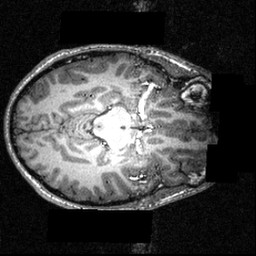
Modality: T1w
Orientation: axial
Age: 16
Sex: male
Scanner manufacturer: siemens
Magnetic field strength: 3.951 T
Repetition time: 1.5 s
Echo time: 0.00335 s